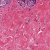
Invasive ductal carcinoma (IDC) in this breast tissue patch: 0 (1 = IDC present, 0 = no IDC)